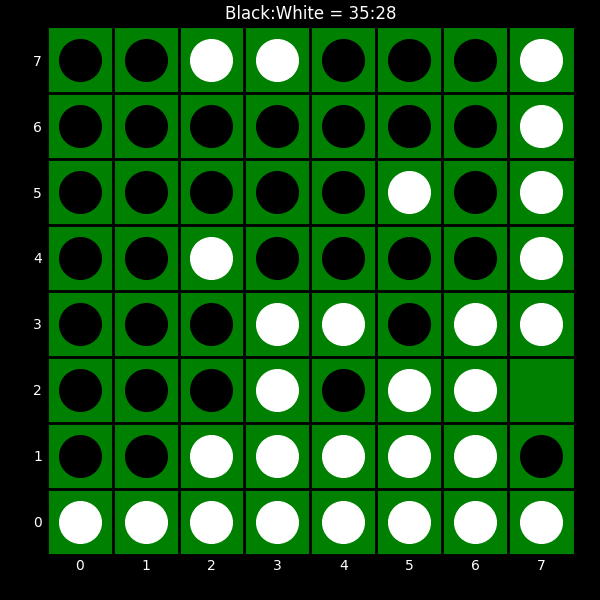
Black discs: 35
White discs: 28